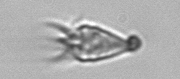
Label: Paratontonia_gracillima